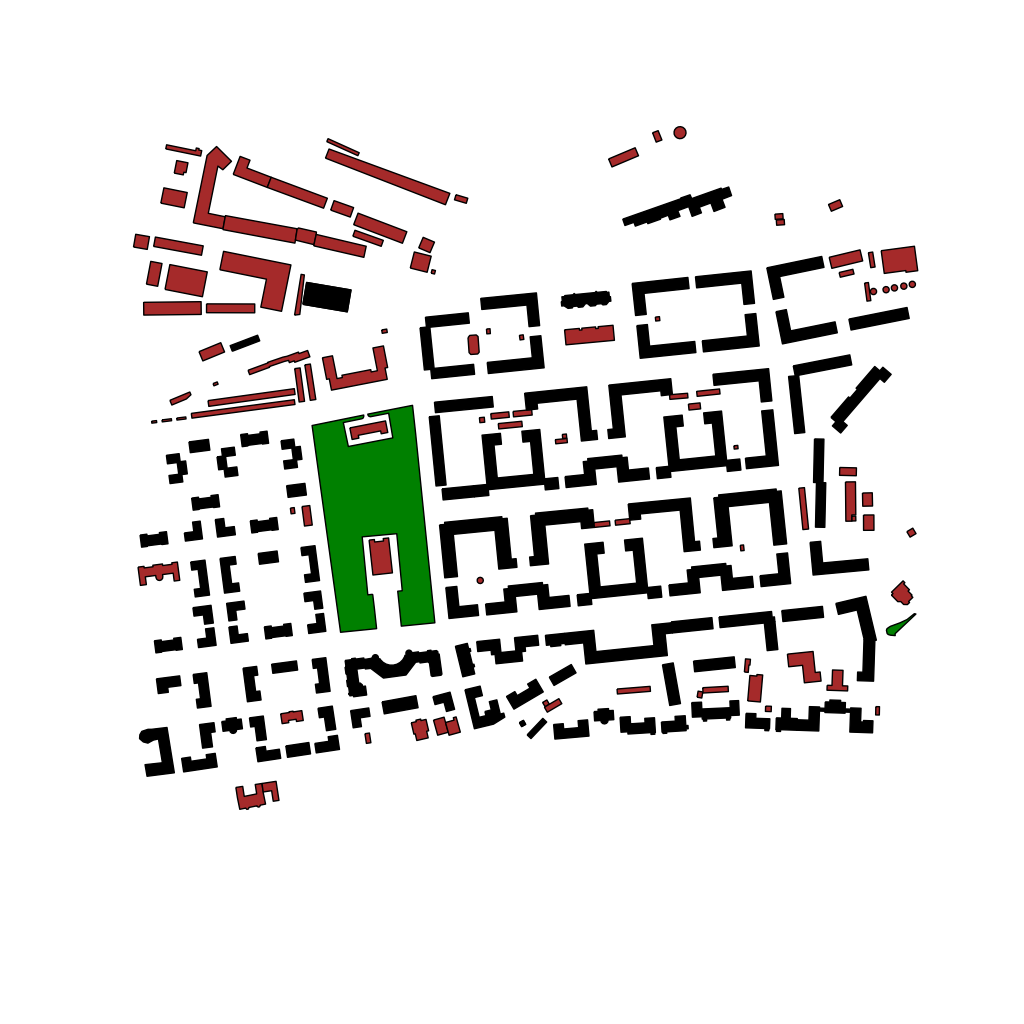
Tags: overhead vector_map, business, industrial, recreation, residential, special, historical, modern, soviet, high_rise, individual_rise, low_rise, medium_rise, density_2, Building, Facility, Park, 1.0 km²